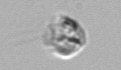
Label: Amoeba